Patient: sex M, age 67
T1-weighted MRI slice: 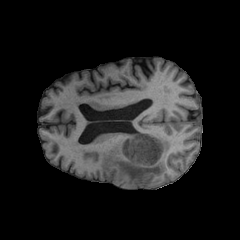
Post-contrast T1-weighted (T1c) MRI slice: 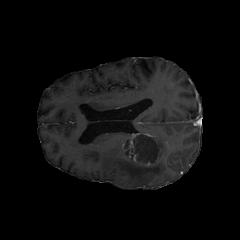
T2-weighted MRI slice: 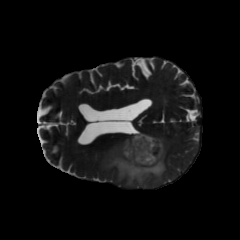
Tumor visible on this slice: yes
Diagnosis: Glioblastoma, IDH-wildtype
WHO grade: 4